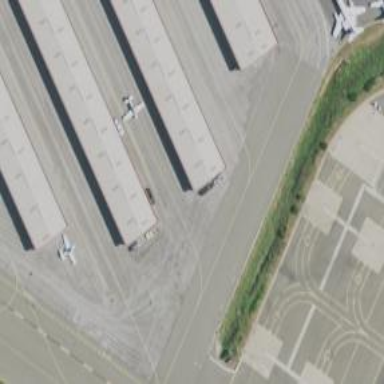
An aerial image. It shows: View of taxiway at the airport.